Question: I want to make my app with two item(Post and Ad) in the same 'RecyclerView'.
But my item will be replaced by another item, not insert it.
How can I fix it!
I want the right side, but now my code is the left side and will be crashed!

Here is my Adapter:
'''
public class PostCardImageAdapter extends RecyclerView.Adapter<RecyclerView.ViewHolder> {
public static final int Post_Layout = 0;
public static final int AD_Layout = 1;
private Context mContext;
private ArrayList<PostCard> mData;
private int mAdCount;
public static NativeAd nativeAd = HomePageActivity.nativeAd;
public PostCardImageAdapter(Context context, ArrayList<PostCard> data) {
this.mContext = context;
this.mData = data;
}
public int getmAdCount(){
mAdCount = mData.size() / 2;
return mAdCount;
}
@Override
public int getItemViewType(int position) {
/*if(mAdCount != 0 && position >= dataItemCount){
return AD_Layout;
}
else{
return Post_Layout;
}*/
if(position!=0 && (position % 2 == 0)){
return AD_Layout;
}
else{
return Post_Layout;
}
}
public static class PostViewHolder extends RecyclerView.ViewHolder {
private ImageView postcard_userIcon;
private TextView postcard_name;
private TextView postcard_time;
private TextView postcard_postText;
private ImageView postcard_postPic;
private TextView postcard_likes;
private TextView postcard_comments;
public PostViewHolder(View postView) {
super(postView);
postcard_userIcon = (ImageView) postView.findViewById(R.id.postcard_userIcon);
postcard_name = (TextView) postView.findViewById(R.id.postcard_name);
postcard_time = (TextView) postView.findViewById(R.id.postcard_time);
postcard_postText = (TextView) postView.findViewById(R.id.postcard_postText);
postcard_postPic = (ImageView) postView.findViewById(R.id.postcard_postPic);
postcard_likes = (TextView) postView.findViewById(R.id.postcard_likes);
postcard_comments = (TextView) postView.findViewById(R.id.postcard_comments);
}
}
public static class AdViewHolder extends RecyclerView.ViewHolder {
NativeAdLayout nativeAdContainer;
TextView nativeAdTitle;
TextView sponsoredLabel;
TextView nativeAdBody;
TextView nativeAdSocialContext;
AdIconView nativeAdIcon;
MediaView nativeAdMedia;
Button nativeAdCallToAction;
//LinearLayout adChoicesContainer;
public AdViewHolder(View adView) {
super(adView);
nativeAdContainer = adView.findViewById(R.id.native_ad_container);
nativeAdTitle = adView.findViewById(R.id.native_ad_title);
sponsoredLabel = adView.findViewById(R.id.native_ad_sponsored_label);
nativeAdBody = adView.findViewById(R.id.native_ad_body);
nativeAdSocialContext = adView.findViewById(R.id.native_ad_social_context);
nativeAdIcon = adView.findViewById(R.id.native_ad_icon);
nativeAdMedia = adView.findViewById(R.id.native_ad_media);
nativeAdCallToAction = adView.findViewById(R.id.native_ad_call_to_action);
/*adChoicesContainer = adView.findViewById(R.id.ad_choices_container);
AdOptionsView adOptionsView = new AdOptionsView(mLayoutInflater.this, nativeAd, nativeAdContainer);
adChoicesContainer.removeAllViews();
adChoicesContainer.addView(adOptionsView, 0);*/
}
}
@Override
public RecyclerView.ViewHolder onCreateViewHolder(ViewGroup parent, int viewType) {
if(viewType == Post_Layout){
View v = LayoutInflater.from(parent.getContext()).inflate(R.layout.postcard_layout, parent, false);
return new PostViewHolder(v);
}
else {
View v = LayoutInflater.from(parent.getContext()).inflate(R.layout.native_ad_layout, parent, false);
return new AdViewHolder(v);
}
}
@Override
public void onBindViewHolder(final RecyclerView.ViewHolder holder, int position) {
if(holder instanceof PostViewHolder){
PostCard post = mData.get(position);
((PostViewHolder) holder).postcard_name.setText(post.name);
((PostViewHolder) holder).postcard_time.setText(post.time);
((PostViewHolder) holder).postcard_postText.setText(post.postText);
((PostViewHolder) holder).postcard_likes.setText(post.likes);
((PostViewHolder) holder).postcard_comments.setText(post.comments);
Glide.with(mContext)
.load(post.userIconUrl)
.into(((PostViewHolder) holder).postcard_userIcon);
Glide.with(mContext)
.load(post.postPicUrl)
.into(((PostViewHolder) holder).postcard_postPic);
}
else if(holder instanceof AdViewHolder){
AdViewHolder adViewHolder = (AdViewHolder) holder;
View adView = NativeAdView.render(mContext, nativeAd);
adViewHolder.nativeAdTitle.setText(nativeAd.getAdvertiserName());
adViewHolder.sponsoredLabel.setText(nativeAd.getSponsoredTranslation());
adViewHolder.nativeAdBody.setText(nativeAd.getAdBodyText());
adViewHolder.nativeAdSocialContext.setText(nativeAd.getAdSocialContext());
adViewHolder.nativeAdCallToAction.setVisibility(nativeAd.hasCallToAction() ? View.VISIBLE : View.INVISIBLE);
adViewHolder.nativeAdCallToAction.setText(nativeAd.getAdCallToAction());
List<View> clickableViews = new ArrayList<>();
clickableViews.add(adViewHolder.nativeAdTitle);
clickableViews.add(adViewHolder.nativeAdCallToAction);
nativeAd.registerViewForInteraction(
adView,
adViewHolder.nativeAdMedia,
adViewHolder.nativeAdIcon,
clickableViews);
}
}
@Override
public int getItemCount() {
return mData.size() + getmAdCount();
}
}
'''
Here is the Log:
'''
E/AndroidRuntime: FATAL EXCEPTION: main
Process: playground.com.pgapp, PID: 29719
java.lang.IndexOutOfBoundsException: Index: 5, Size: 5
at java.util.ArrayList.get(ArrayList.java:411)
at playground.com.pgapp.PostCardImageAdapter.onBindViewHolder(PostCardImageAdapter.java:156)
at android.support.v7.widget.RecyclerView$Adapter.onBindViewHolder(RecyclerView.java:6781)
at android.support.v7.widget.RecyclerView$Adapter.bindViewHolder(RecyclerView.java:6823)
at android.support.v7.widget.RecyclerView$Recycler.tryBindViewHolderByDeadline(RecyclerView.java:5752)
at android.support.v7.widget.RecyclerView$Recycler.tryGetViewHolderForPositionByDeadline(RecyclerView.java:6019)
at android.support.v7.widget.GapWorker.prefetchPositionWithDeadline(GapWorker.java:286)
at android.support.v7.widget.GapWorker.flushTaskWithDeadline(GapWorker.java:343)
at android.support.v7.widget.GapWorker.flushTasksWithDeadline(GapWorker.java:359)
at android.support.v7.widget.GapWorker.prefetch(GapWorker.java:366)
at android.support.v7.widget.GapWorker.run(GapWorker.java:397)
at android.os.Handler.handleCallback(Handler.java:751)
at android.os.Handler.dispatchMessage(Handler.java:95)
at android.os.Looper.loop(Looper.java:241)
at android.app.ActivityThread.main(ActivityThread.java:6274)
at java.lang.reflect.Method.invoke(Native Method)
at com.android.internal.os.ZygoteInit$MethodAndArgsCaller.run(ZygoteInit.java:886)
at com.android.internal.os.ZygoteInit.main(ZygoteInit.java:776)
'''
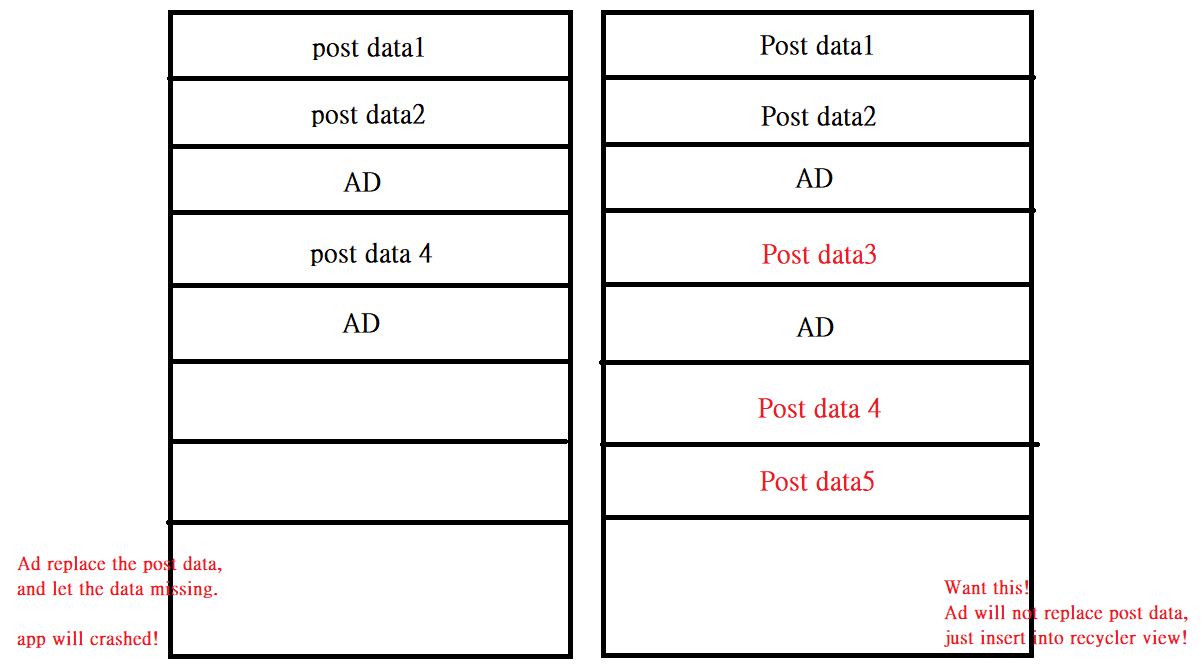
Answer: '''
public void onBindViewHolder(final RecyclerView.ViewHolder holder, int position) {
if(holder instanceof PostViewHolder){
int index = position - position / 2;
PostCard post = mData.get(index);
((PostViewHolder) holder).postcard_name.setText(post.name);
((PostViewHolder) holder).postcard_time.setText(post.time);
((PostViewHolder) holder).postcard_postText.setText(post.postText);
((PostViewHolder) holder).postcard_likes.setText(post.likes);
((PostViewHolder) holder).postcard_comments.setText(post.comments);
Glide.with(mContext)
.load(post.userIconUrl)
.into(((PostViewHolder) holder).postcard_userIcon);
Glide.with(mContext)
.load(post.postPicUrl)
.into(((PostViewHolder) holder).postcard_postPic);
}
...
}
'''